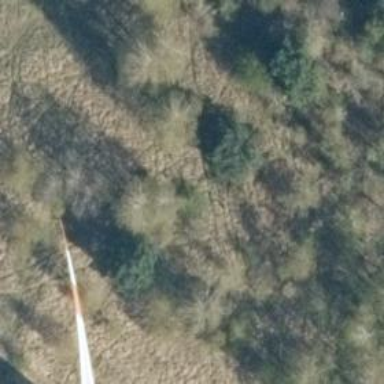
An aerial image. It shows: Area covered in scrub vegetation.